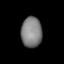
Tissue: lung
Cell type: Epithelial cells
Senescence score: 0.1994
Nuclear area (px): 622
Mean DAPI intensity: 127.178